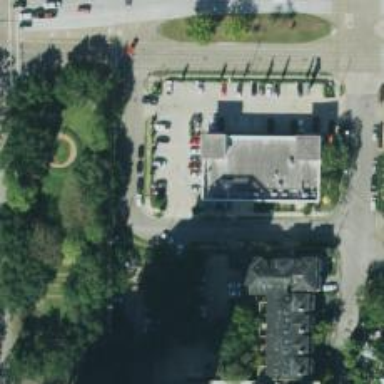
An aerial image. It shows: Parking space is available.